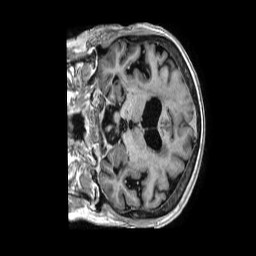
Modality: T1w
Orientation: coronal
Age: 68
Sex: female
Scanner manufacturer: philips
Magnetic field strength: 1.5 T
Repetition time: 0.007148 s
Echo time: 0.003231 s